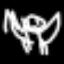
Label: angel